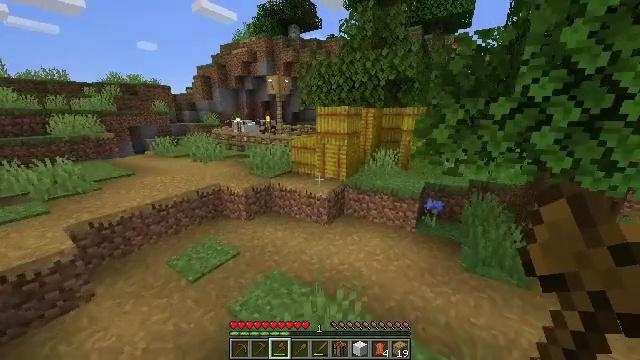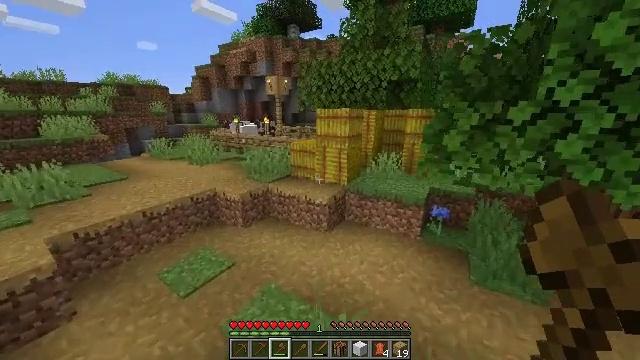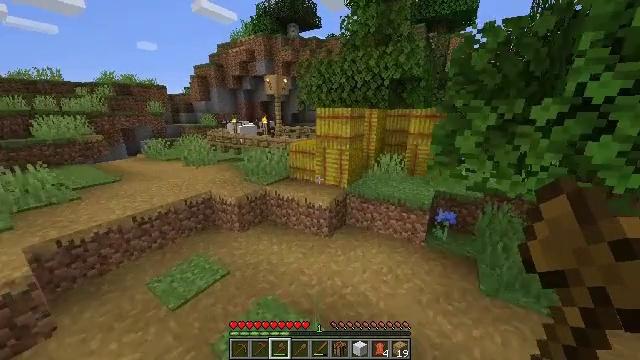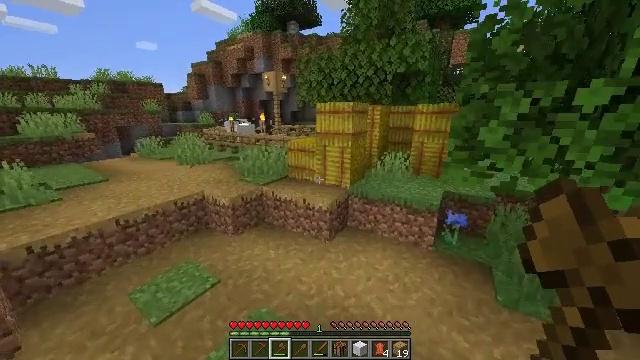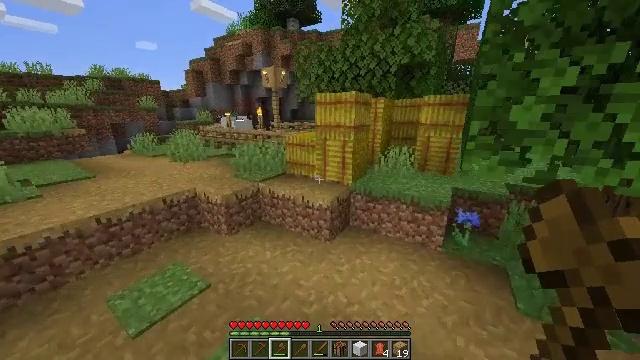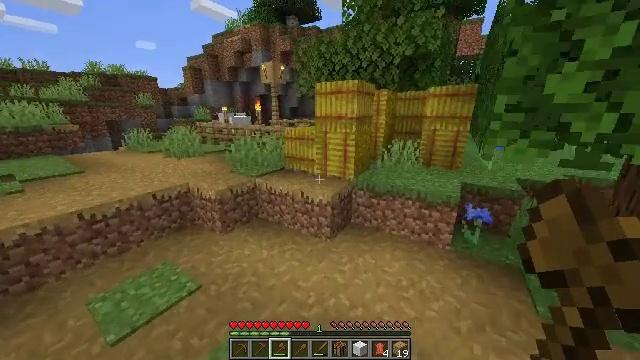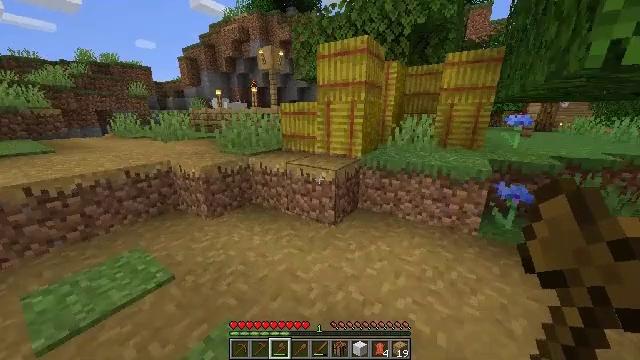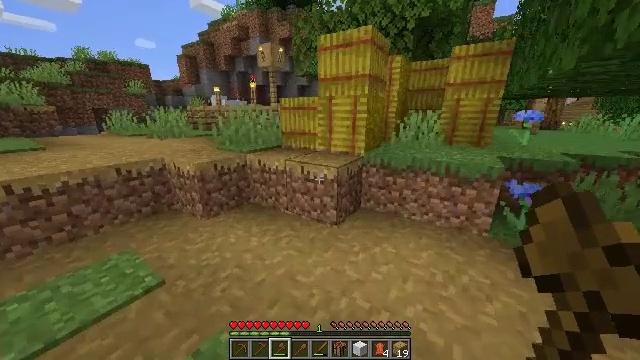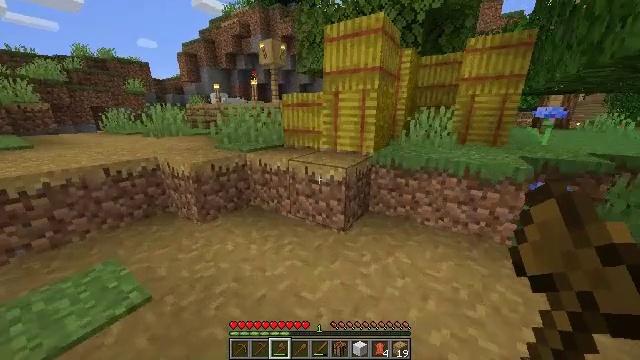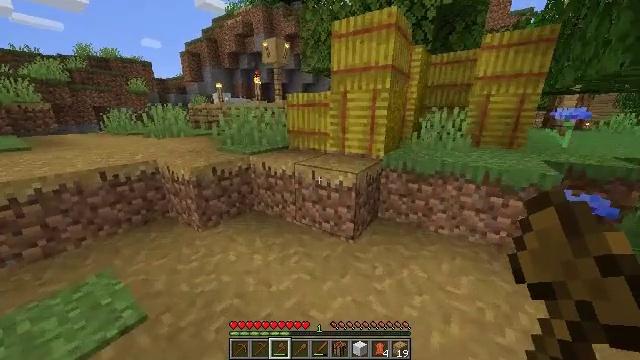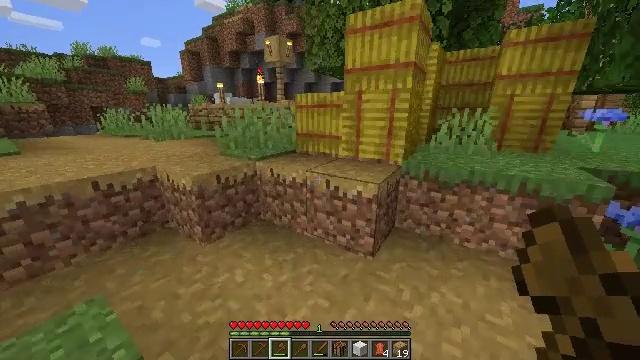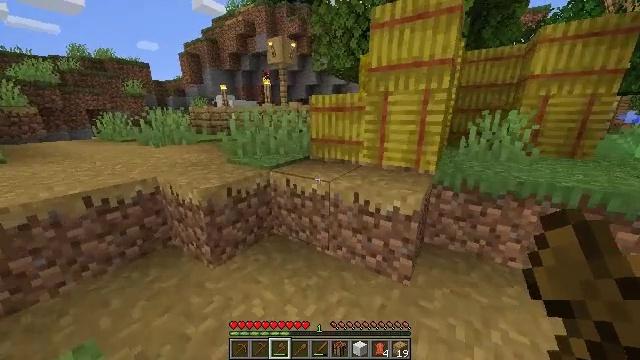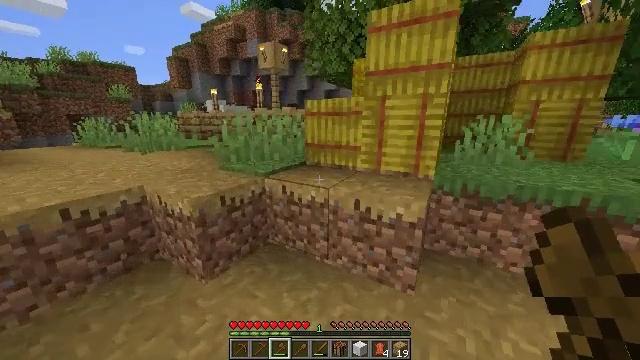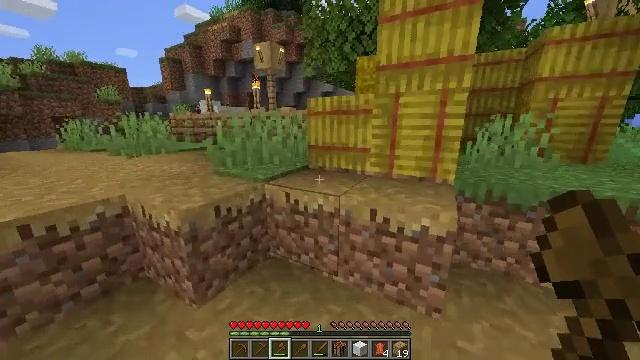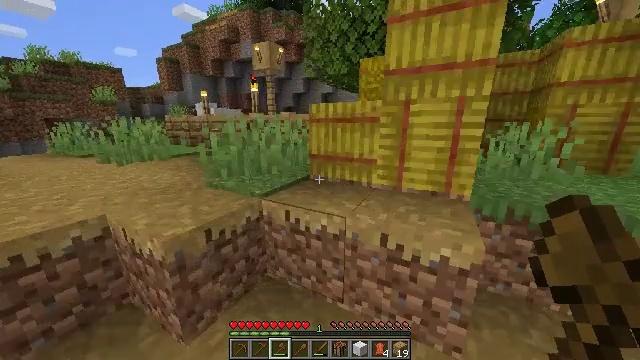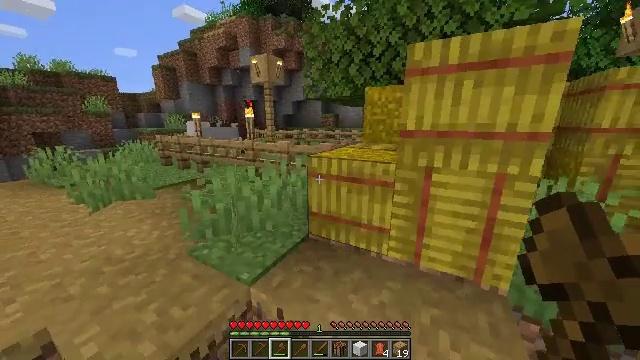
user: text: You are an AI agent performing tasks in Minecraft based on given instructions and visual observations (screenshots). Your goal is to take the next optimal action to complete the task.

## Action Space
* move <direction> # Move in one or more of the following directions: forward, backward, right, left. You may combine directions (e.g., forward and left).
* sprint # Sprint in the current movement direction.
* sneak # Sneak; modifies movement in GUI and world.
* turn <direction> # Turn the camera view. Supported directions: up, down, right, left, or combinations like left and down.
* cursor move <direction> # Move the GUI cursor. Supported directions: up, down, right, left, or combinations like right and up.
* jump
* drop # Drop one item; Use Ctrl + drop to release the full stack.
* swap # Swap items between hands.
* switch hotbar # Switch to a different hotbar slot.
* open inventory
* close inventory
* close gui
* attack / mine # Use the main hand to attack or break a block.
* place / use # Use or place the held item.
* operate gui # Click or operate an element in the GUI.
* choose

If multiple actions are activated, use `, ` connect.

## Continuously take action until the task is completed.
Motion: motion action
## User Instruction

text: Harvest hay blocks from the village.
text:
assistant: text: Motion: move forward
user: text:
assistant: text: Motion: move forward
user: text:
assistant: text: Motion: move forward
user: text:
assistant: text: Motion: move forward
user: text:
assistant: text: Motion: move forward and move left
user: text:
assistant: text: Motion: move forward and move left
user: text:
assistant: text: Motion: move forward and move left
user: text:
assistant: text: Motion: move forward and move left
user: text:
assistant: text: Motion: move forward and move left
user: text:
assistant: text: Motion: move forward and move left
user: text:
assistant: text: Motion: move forward and move left
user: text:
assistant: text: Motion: move forward, turn right and up
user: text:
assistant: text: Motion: move forward, turn right
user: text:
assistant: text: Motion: move forward, jump
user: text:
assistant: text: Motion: move forward, jump
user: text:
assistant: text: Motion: move forward, jump
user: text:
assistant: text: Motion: move forward, jump
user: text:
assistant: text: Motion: move forward, jump
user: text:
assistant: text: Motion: move forward
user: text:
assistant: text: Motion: move forward, turn right and down
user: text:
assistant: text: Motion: move forward, turn right and down
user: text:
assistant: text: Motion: no_op
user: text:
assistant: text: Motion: no_op
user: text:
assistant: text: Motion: no_op
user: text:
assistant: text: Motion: turn left
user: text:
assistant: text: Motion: no_op
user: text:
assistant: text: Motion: no_op
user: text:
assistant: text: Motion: turn down
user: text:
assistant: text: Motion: turn right and down
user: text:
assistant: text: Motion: turn right and down